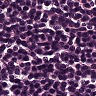
Metastatic tissue present: no